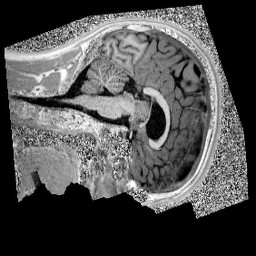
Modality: UNIT1
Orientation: sagittal
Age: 13
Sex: male
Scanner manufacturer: siemens
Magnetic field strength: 3 T
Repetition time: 4 s
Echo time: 0.00299 s